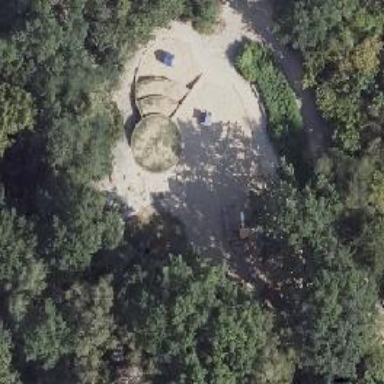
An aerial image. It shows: Sandpit playground.